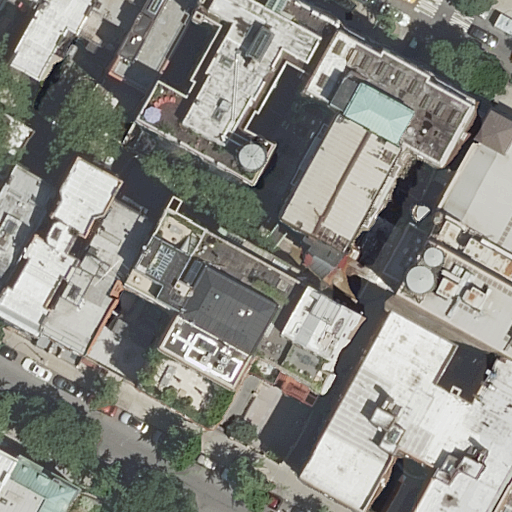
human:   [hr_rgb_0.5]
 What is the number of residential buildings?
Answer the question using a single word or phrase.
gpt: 15

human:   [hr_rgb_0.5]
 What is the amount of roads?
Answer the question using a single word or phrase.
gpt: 2

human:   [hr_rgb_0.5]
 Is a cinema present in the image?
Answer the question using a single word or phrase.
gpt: yes

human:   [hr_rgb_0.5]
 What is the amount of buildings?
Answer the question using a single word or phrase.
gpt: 15

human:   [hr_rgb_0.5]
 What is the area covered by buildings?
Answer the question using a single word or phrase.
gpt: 5838m2

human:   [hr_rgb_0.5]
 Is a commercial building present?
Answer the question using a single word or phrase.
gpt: no

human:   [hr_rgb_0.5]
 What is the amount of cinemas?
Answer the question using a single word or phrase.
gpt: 1

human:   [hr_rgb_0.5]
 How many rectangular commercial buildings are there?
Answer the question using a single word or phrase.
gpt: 0

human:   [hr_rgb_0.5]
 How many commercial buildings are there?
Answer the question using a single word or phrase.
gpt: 0

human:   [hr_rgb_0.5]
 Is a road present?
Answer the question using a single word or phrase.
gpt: yes

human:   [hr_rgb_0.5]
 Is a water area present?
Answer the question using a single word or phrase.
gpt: no

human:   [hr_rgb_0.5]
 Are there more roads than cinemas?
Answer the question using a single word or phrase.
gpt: yes

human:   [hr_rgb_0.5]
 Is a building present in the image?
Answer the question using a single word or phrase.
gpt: yes

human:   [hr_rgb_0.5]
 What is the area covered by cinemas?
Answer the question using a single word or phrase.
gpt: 766m2

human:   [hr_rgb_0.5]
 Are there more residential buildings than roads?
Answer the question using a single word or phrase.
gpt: yes

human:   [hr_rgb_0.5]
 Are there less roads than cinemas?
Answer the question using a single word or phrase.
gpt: no

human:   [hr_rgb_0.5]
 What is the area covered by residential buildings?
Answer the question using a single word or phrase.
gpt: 5838m2

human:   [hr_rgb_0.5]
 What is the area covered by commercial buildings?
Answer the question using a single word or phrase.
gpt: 0m2

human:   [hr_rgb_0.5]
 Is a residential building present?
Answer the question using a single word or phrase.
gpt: yes

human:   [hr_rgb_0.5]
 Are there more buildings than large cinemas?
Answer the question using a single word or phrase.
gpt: yes

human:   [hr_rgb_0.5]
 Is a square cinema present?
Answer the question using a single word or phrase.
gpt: no

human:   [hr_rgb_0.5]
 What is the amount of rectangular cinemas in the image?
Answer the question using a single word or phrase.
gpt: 0

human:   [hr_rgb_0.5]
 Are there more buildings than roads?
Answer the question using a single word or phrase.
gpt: yes

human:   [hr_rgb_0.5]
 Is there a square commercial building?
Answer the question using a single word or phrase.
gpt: no

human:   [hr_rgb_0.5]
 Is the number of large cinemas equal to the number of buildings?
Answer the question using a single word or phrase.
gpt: no

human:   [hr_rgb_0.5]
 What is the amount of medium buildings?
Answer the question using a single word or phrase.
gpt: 7

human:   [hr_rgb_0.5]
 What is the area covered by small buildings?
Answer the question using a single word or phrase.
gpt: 73m2

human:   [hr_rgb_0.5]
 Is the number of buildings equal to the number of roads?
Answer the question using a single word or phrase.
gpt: no

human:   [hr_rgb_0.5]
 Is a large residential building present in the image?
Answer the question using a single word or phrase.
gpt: yes

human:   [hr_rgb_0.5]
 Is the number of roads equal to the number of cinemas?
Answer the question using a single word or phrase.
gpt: no

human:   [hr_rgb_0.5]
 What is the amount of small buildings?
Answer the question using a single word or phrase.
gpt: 3

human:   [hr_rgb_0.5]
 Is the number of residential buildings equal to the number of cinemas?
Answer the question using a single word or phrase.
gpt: no

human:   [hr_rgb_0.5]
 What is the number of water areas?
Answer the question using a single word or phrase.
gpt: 0

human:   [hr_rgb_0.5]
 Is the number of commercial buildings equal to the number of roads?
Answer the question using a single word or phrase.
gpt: no

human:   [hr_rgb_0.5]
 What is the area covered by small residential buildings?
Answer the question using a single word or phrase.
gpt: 73m2

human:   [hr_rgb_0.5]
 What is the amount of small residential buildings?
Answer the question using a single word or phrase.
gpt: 3

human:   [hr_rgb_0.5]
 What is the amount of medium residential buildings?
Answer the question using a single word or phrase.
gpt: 7

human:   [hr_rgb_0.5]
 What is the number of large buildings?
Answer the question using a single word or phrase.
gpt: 5

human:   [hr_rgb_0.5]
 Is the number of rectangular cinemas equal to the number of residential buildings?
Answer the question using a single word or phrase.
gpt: no

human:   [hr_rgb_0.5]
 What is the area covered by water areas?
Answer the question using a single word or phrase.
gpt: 0m2

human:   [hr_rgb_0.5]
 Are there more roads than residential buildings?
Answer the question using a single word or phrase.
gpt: no

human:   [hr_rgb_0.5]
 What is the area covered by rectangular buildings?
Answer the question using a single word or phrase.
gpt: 453m2

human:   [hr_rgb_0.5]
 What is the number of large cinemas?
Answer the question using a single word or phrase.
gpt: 1

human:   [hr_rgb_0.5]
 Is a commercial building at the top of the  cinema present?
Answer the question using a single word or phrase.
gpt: no

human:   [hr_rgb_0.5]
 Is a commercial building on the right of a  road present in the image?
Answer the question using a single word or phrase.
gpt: no

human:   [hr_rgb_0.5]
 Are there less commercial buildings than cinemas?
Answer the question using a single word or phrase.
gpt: yes

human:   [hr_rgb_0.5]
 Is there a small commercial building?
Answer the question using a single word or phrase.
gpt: no

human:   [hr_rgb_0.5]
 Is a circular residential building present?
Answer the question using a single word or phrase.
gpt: no

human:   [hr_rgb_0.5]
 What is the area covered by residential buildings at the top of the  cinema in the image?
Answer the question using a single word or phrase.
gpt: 1141m2

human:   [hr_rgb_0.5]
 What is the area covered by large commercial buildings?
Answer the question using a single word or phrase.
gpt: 0m2

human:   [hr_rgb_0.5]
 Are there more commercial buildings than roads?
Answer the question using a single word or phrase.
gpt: no

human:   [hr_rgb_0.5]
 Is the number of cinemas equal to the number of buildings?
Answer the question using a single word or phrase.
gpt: no

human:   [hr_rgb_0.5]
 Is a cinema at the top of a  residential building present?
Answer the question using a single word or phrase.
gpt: yes

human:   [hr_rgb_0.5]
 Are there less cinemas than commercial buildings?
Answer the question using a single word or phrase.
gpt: no

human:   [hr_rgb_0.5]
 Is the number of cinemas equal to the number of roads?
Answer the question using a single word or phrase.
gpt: no

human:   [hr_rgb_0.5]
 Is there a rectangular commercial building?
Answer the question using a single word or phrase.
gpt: no

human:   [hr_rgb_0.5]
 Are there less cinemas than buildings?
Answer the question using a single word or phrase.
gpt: yes

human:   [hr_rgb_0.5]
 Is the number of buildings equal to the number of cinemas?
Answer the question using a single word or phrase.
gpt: no

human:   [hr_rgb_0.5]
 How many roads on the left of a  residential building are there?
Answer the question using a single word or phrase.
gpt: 1

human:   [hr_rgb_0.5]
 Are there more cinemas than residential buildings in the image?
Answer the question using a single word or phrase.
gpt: no

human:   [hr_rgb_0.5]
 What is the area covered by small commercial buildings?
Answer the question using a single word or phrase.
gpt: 0m2

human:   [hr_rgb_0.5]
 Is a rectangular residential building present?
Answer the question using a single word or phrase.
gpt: yes

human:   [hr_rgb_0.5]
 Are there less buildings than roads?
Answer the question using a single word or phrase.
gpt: no

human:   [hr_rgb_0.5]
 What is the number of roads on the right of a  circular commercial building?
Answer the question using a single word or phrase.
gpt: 0